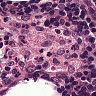
Metastatic tissue present: no